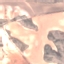
Label: HerbaceousVegetation